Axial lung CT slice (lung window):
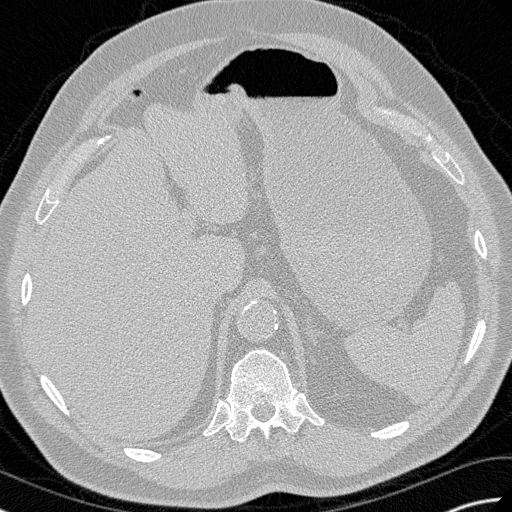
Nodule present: no